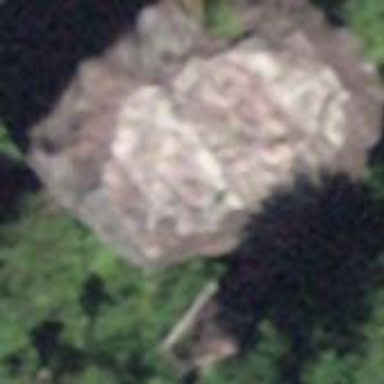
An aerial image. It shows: Natural rock formation.